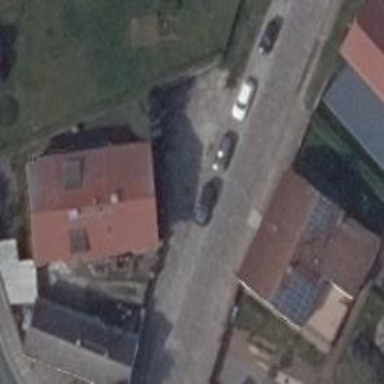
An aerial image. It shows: Residential road.